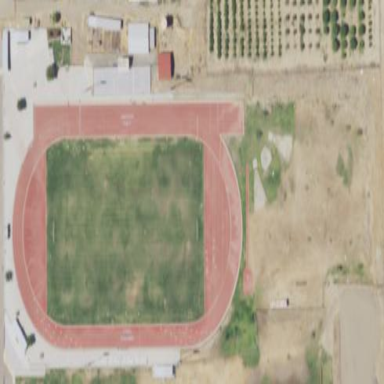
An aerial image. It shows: Track in leisure land.